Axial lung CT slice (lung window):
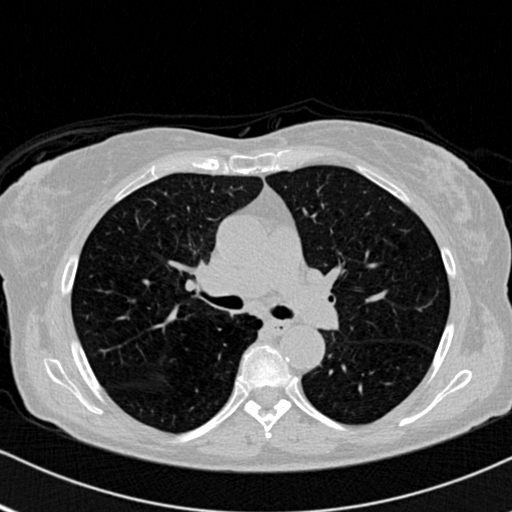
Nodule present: no